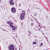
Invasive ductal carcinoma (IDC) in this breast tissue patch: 1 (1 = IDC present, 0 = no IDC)